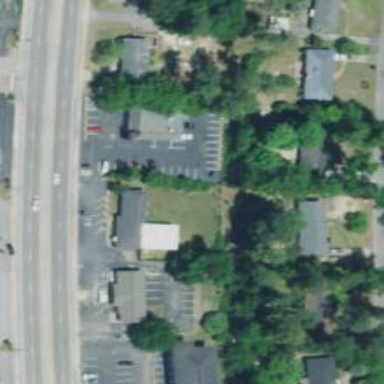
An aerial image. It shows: Veterinary facility.